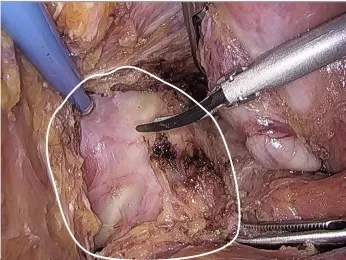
Intraoperative laparoscopic view. . A: Large tumor where is left side of the rectum from the view of Intraperitoneal (white line). Without damaging the pseudo-capsule, we dissected the tumor.
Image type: medical_photograph (other_medical_photograph)